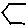
Label: hexagon